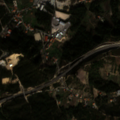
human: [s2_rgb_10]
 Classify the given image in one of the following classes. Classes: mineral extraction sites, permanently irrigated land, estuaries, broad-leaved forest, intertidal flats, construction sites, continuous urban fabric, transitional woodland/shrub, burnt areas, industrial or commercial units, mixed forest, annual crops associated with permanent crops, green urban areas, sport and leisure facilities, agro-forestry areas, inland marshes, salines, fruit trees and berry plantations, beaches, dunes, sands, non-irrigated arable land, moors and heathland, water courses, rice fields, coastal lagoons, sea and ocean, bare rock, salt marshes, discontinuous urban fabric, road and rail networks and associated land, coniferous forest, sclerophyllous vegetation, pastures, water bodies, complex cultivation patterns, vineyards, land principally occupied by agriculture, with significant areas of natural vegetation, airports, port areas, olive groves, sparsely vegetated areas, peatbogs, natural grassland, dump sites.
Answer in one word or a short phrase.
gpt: industrial or commercial units, vineyards, complex cultivation patterns, mixed forest